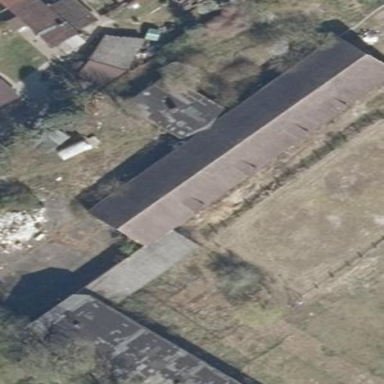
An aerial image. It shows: Stable building.